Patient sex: M
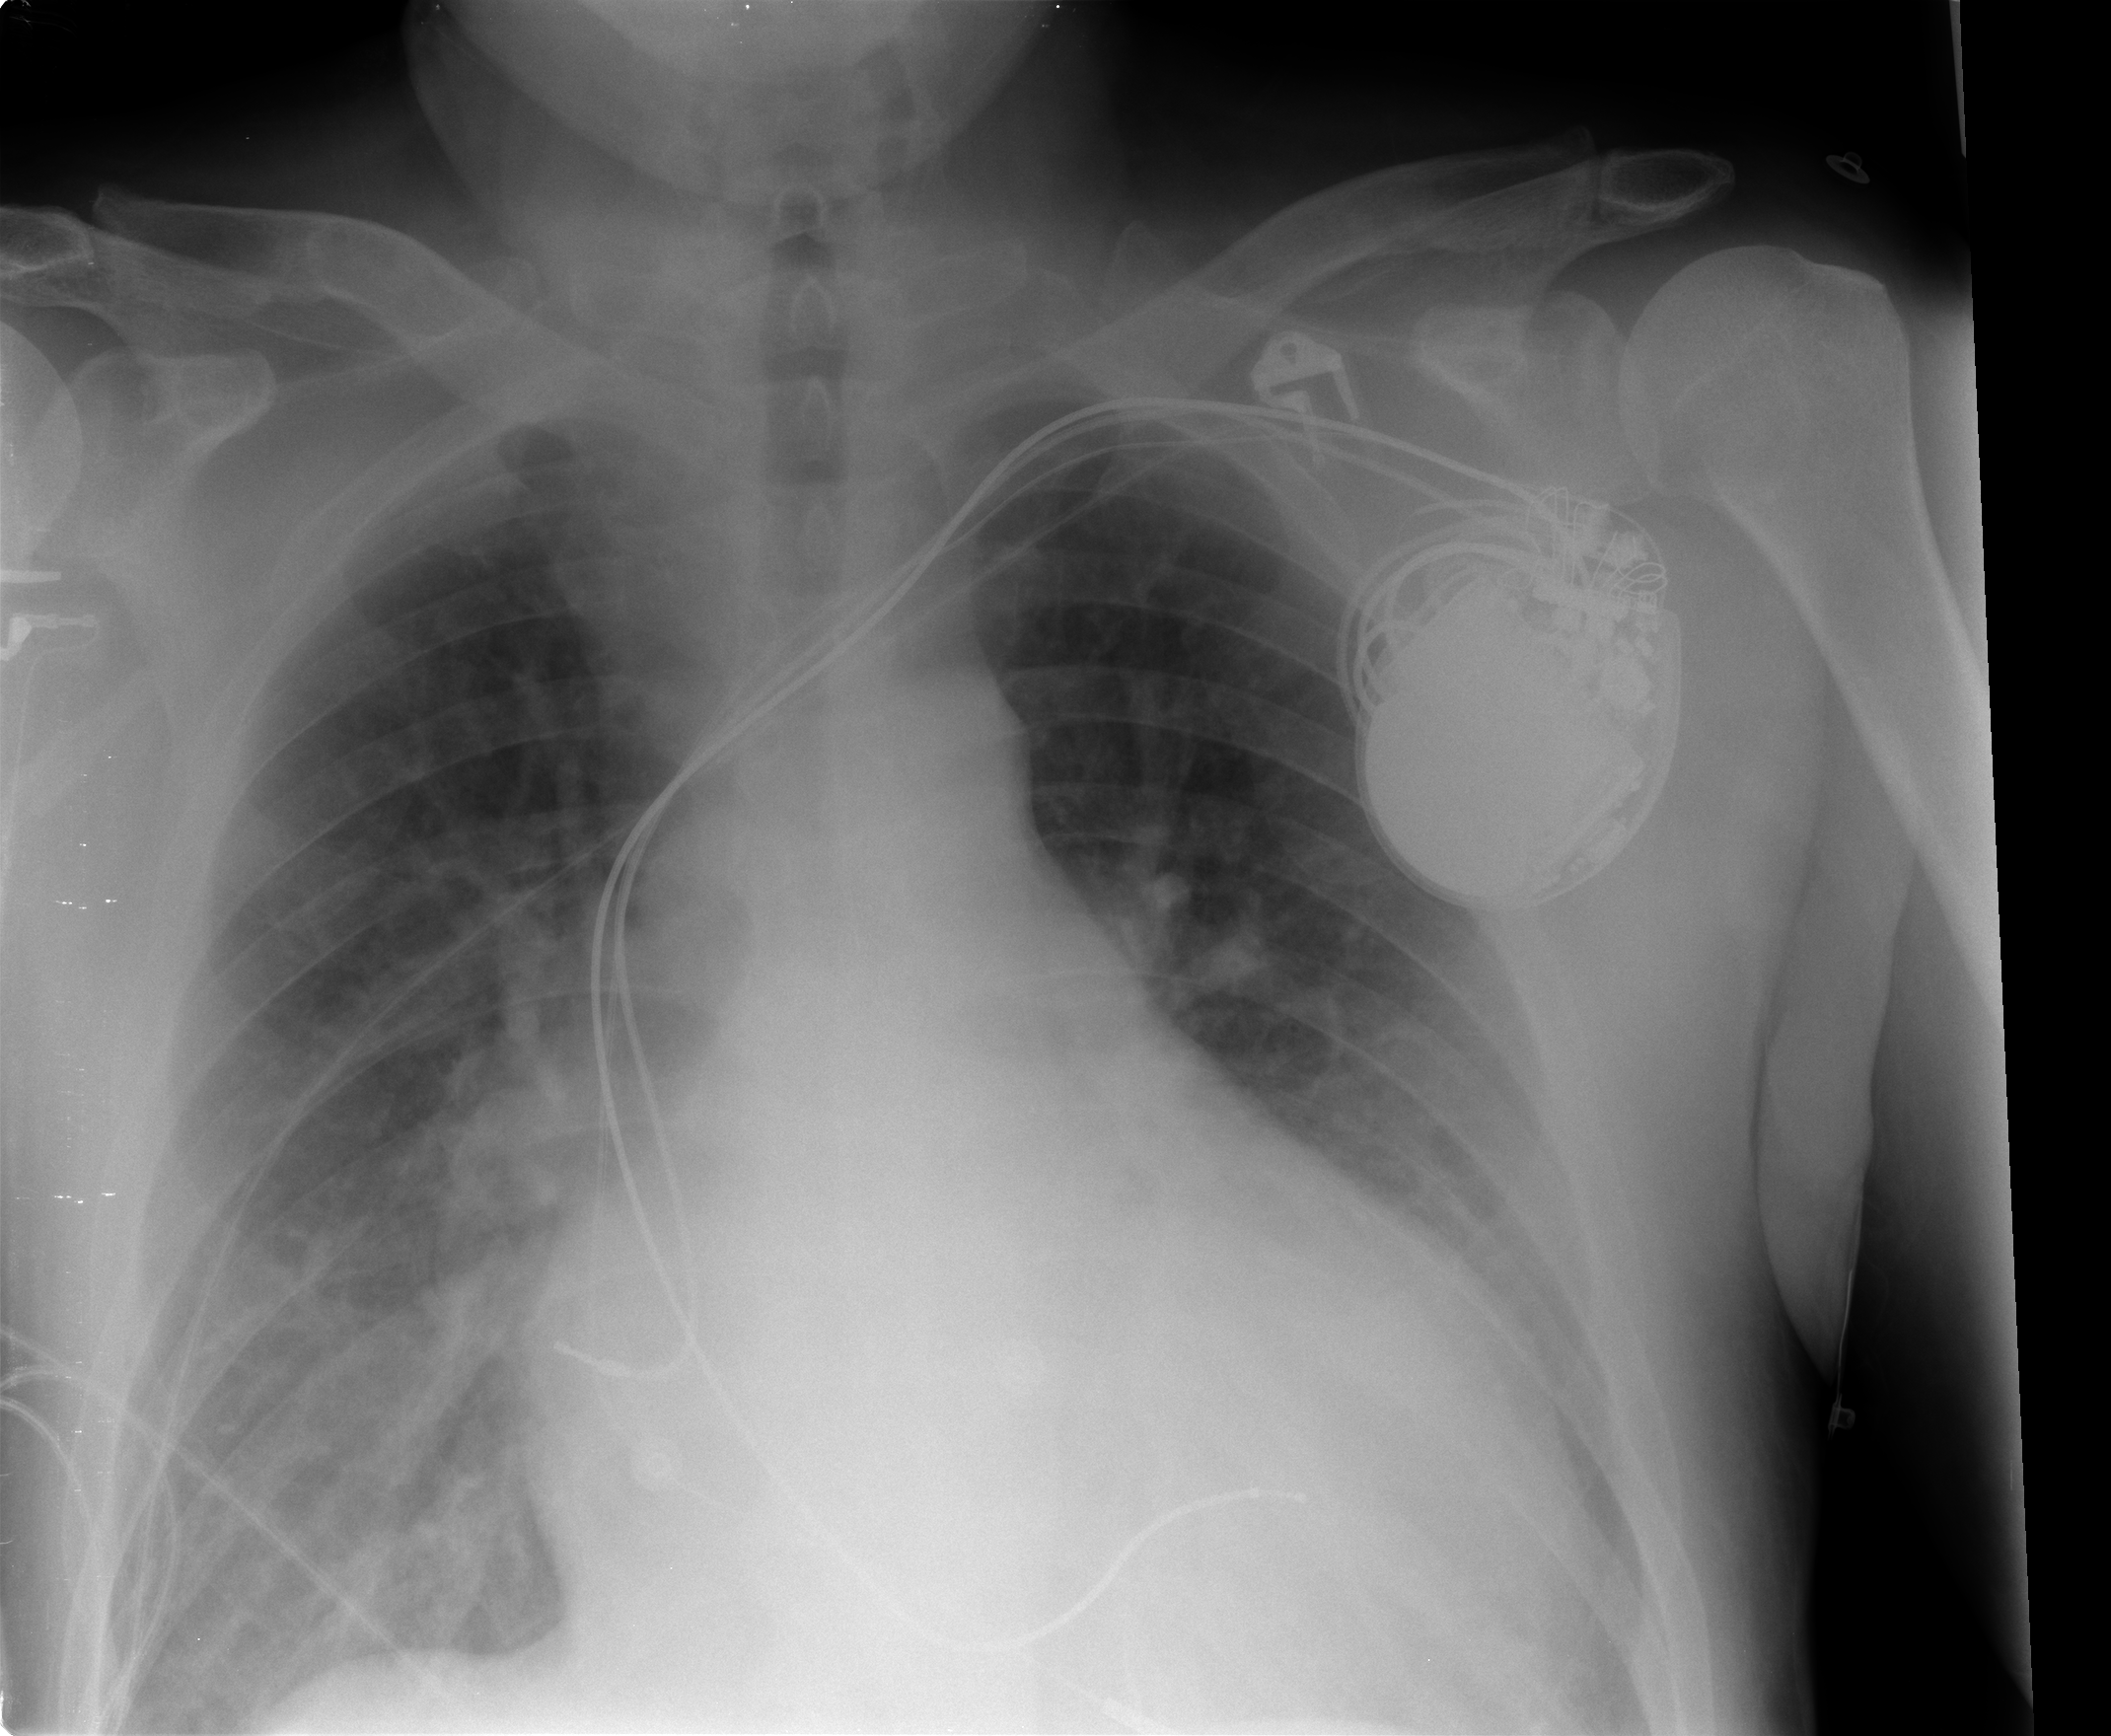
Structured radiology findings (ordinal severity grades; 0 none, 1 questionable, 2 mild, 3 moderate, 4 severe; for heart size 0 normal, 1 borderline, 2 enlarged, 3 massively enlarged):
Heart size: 2
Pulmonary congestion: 2
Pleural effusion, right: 1
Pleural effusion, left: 1
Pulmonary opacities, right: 0
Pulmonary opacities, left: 0
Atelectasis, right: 2
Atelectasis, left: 2